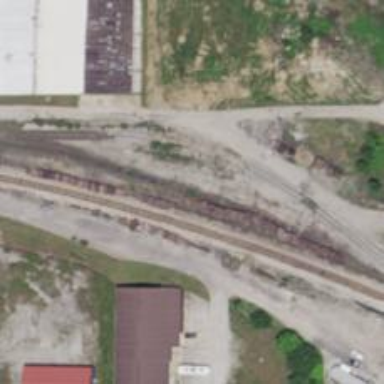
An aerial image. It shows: Railway siding with rails.